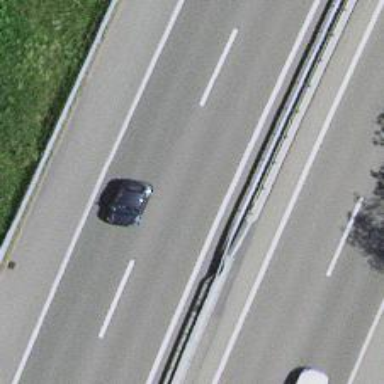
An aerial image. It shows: Asphalt bridge on motorway.